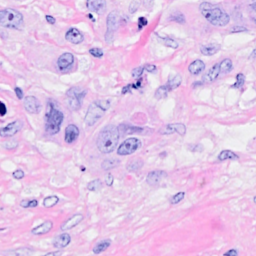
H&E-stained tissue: Breast